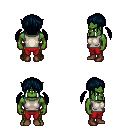
a pixel art fantasy rpg character, male body template, orc, green skin, white sleeveless shirt, red pants, raven twin-tailed hairstyle, brown shoes, four views (front, back, left, right), 2x2 character sprite sheet, small pixel art, hard edges, no anti-aliasing